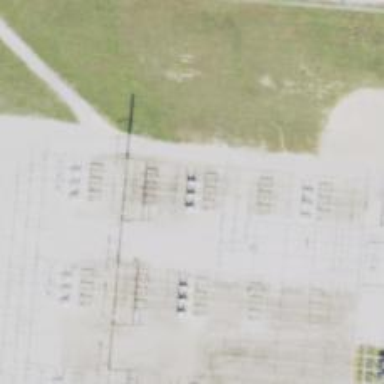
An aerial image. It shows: Switch for power supply.